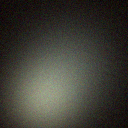
Screen state: off